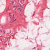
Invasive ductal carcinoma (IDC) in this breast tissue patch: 0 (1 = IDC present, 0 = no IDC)